七年级 · 组合几何学
如图, 已知 $P C / / A B, Q C / / A B$, 则点 $P, C, Q$ 在同一条直线上. 理由是 $\qquad$ .

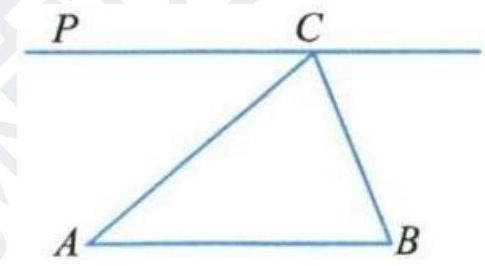
答案: 【答案】经过直线外一点, 有且只有一条直线与这条直线平行

【解析】略